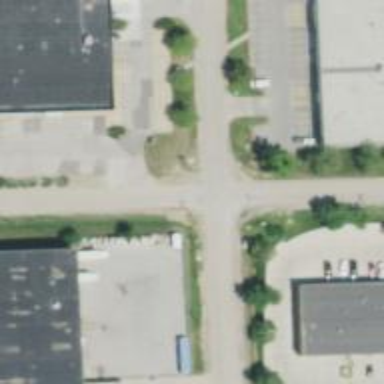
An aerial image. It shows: Road with stop sign.